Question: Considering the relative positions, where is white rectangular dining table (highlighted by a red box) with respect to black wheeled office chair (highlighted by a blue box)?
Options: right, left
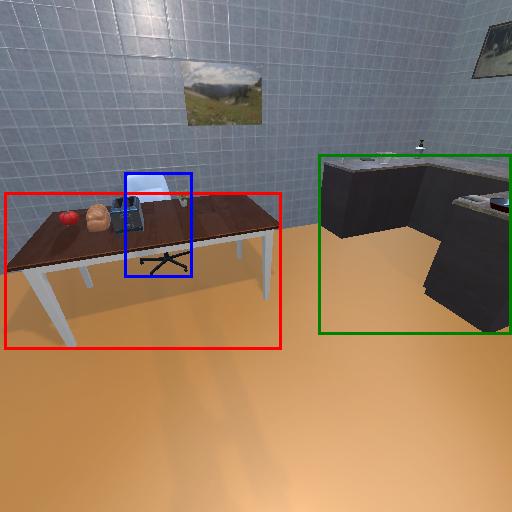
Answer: right